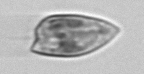
Label: Prorocentrum_dentatum